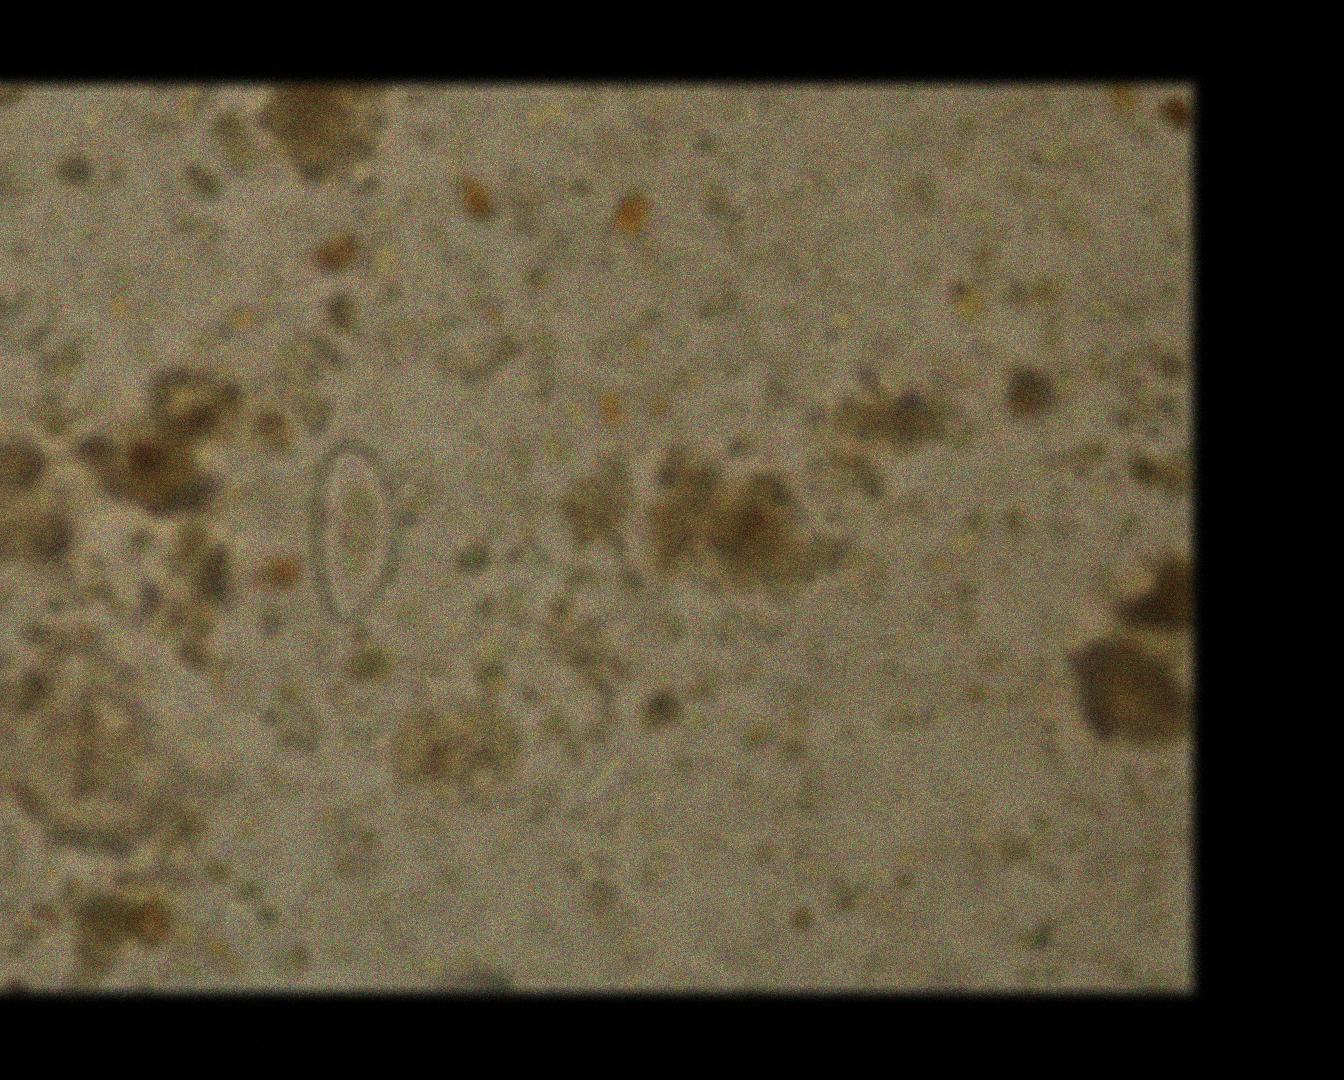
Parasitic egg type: Enterobius vermicularis